Interaction volume radius: 5 \u00c5
Interaction volume height: 15 \u00c5
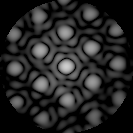
Disorder parameter: 0.2417